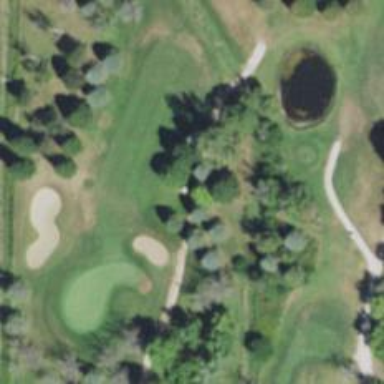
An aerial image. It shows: Path for both road and golf.